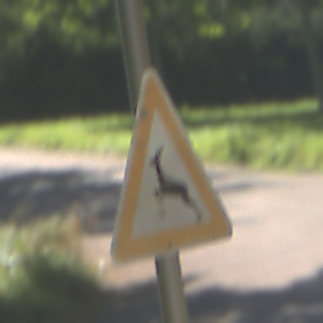
Verkehrszeichen: WildwechselRechts
Umgebung: Outdoor, RoadRail
Tageszeit: Midday
Wetter: Clear
Licht: Natural
Jahreszeit: NotSpecified
Kontrast: HighContrast